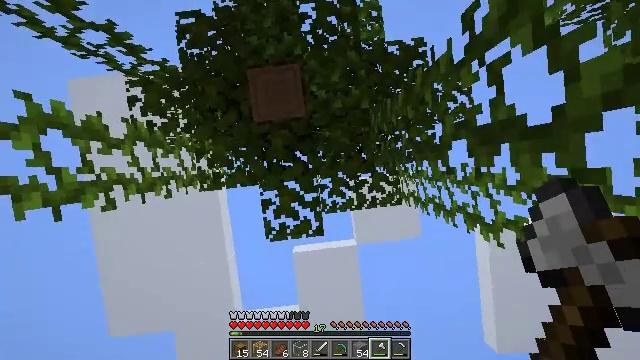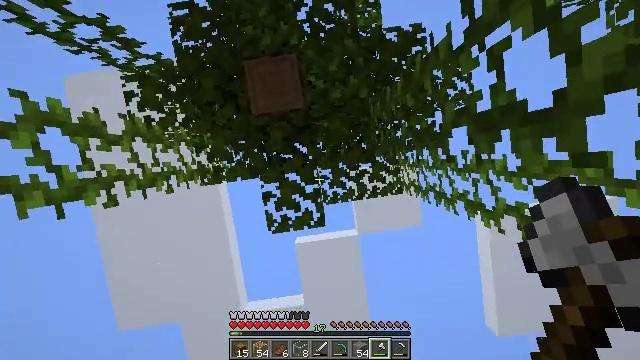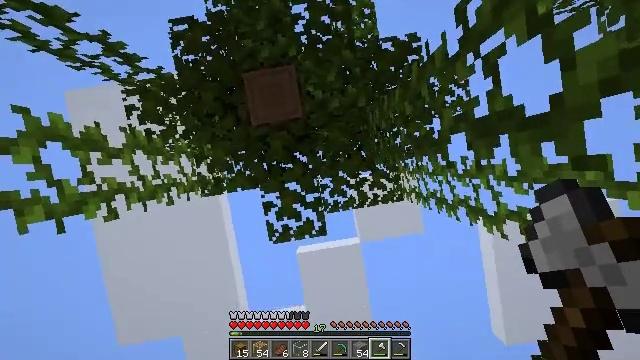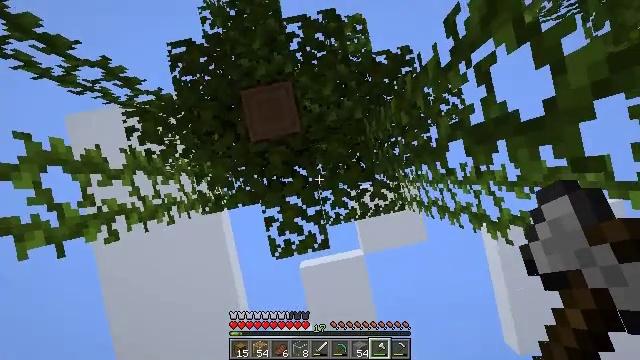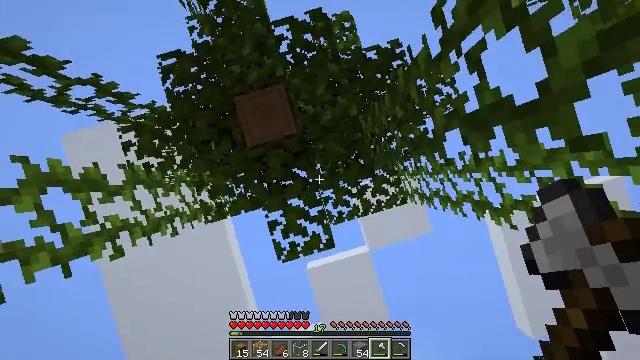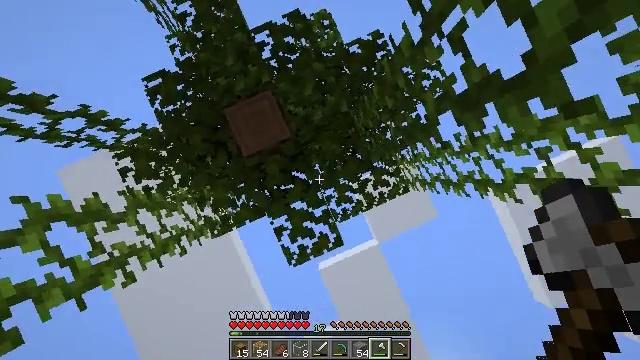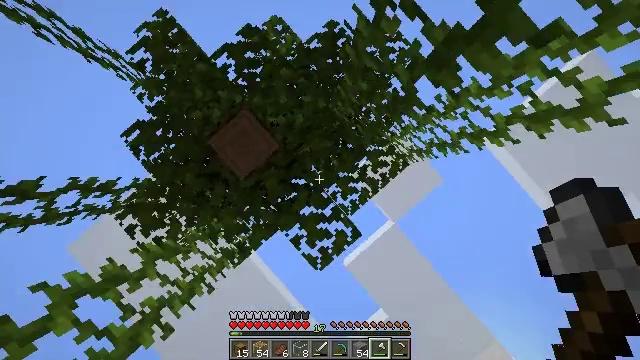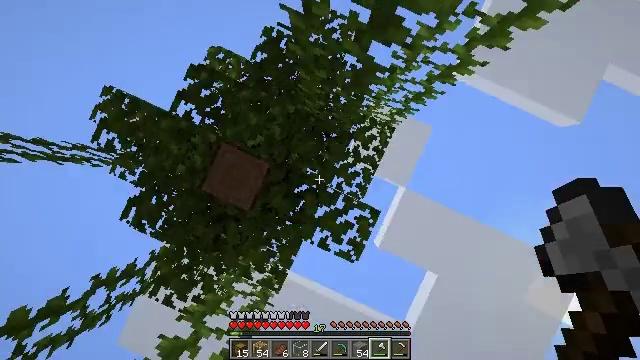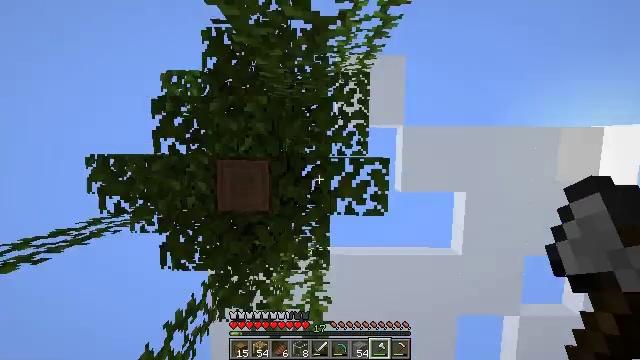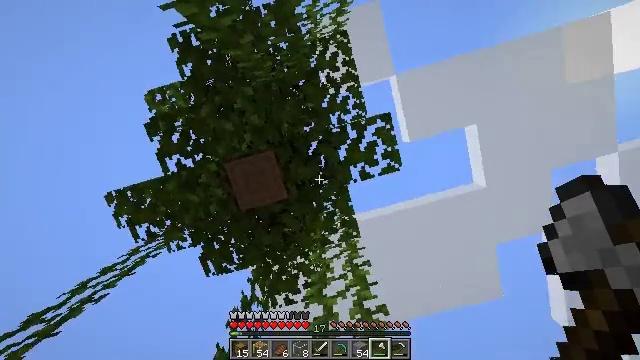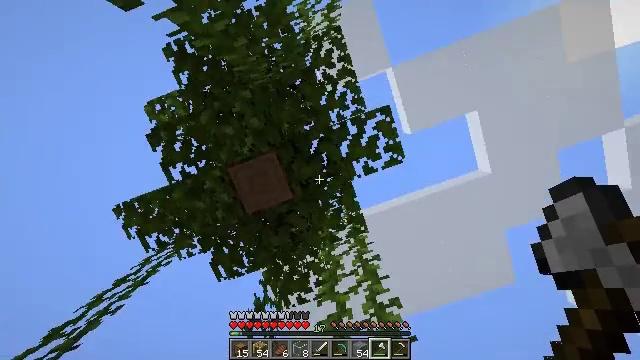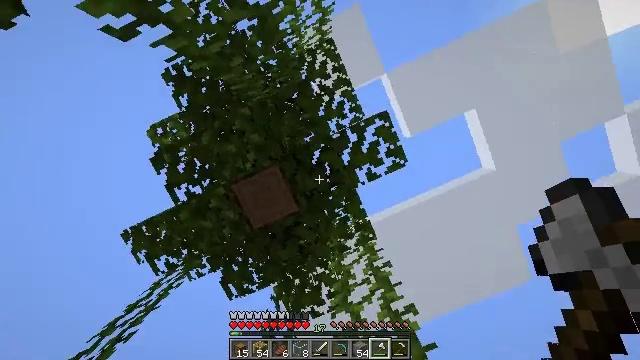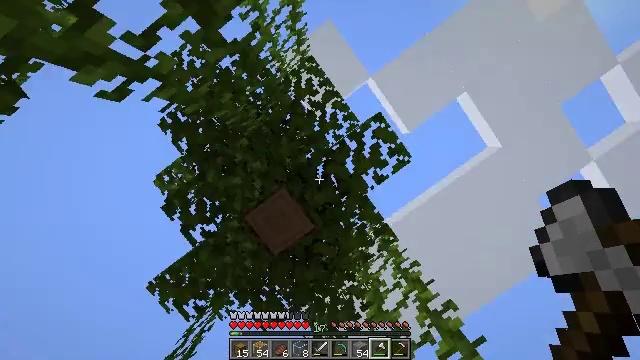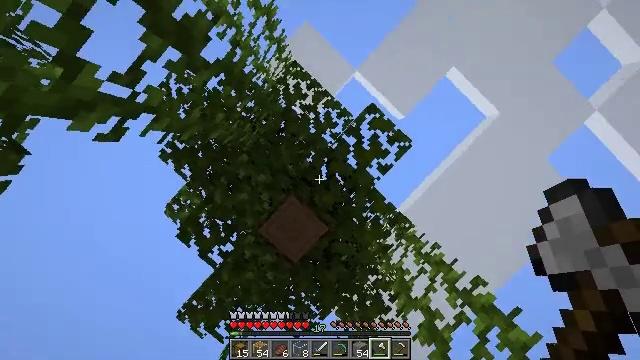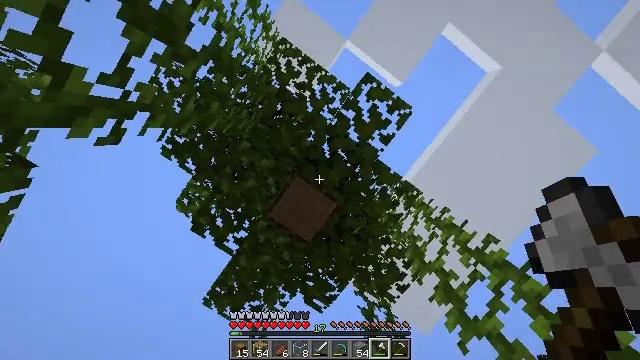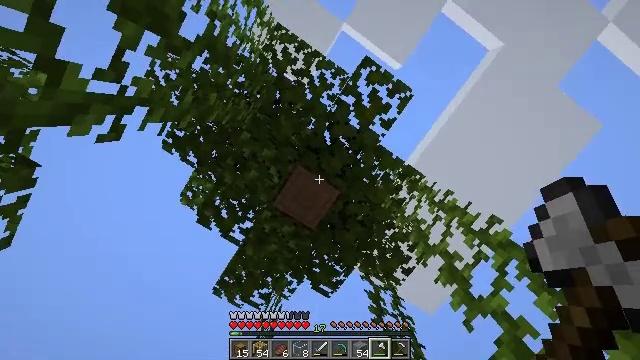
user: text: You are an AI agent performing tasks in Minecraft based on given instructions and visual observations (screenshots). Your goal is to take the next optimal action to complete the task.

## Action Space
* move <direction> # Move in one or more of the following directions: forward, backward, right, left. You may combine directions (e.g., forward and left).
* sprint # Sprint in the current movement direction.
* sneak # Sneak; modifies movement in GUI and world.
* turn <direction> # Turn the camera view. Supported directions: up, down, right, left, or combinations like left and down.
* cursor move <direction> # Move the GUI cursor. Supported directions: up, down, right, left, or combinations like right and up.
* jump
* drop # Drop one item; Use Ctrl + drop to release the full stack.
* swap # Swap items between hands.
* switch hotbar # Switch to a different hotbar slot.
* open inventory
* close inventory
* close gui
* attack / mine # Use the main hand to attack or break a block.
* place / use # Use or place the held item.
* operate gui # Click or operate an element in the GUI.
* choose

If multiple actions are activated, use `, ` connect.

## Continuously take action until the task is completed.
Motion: motion action
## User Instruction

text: Break the jungle log to gather wood.
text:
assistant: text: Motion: turn left and down
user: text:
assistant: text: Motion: turn left and up
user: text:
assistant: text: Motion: turn left and up
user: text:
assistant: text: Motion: turn left and up
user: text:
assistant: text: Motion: turn left and up
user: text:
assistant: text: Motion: turn left
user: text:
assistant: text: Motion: turn left
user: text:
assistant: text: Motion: turn left and down
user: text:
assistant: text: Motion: turn left and down
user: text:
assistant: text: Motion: turn left
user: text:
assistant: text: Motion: turn left and up
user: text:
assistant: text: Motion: turn left and up
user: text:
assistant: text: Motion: turn left
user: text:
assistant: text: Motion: turn left and down
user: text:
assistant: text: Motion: turn left and down
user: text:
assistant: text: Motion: no_op
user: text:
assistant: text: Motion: no_op
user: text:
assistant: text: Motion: attack / mine
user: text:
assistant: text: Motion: turn left and down, attack / mine
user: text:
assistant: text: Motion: turn left and down, attack / mine
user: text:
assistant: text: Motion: turn down, attack / mine
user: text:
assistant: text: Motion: attack / mine
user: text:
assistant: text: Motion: attack / mine
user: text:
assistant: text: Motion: attack / mine
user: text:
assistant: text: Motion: turn left, attack / mine
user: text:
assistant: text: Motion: turn left and up, attack / mine
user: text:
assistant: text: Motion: attack / mine
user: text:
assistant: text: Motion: attack / mine
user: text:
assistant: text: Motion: attack / mine
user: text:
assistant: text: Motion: attack / mine